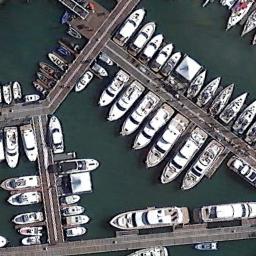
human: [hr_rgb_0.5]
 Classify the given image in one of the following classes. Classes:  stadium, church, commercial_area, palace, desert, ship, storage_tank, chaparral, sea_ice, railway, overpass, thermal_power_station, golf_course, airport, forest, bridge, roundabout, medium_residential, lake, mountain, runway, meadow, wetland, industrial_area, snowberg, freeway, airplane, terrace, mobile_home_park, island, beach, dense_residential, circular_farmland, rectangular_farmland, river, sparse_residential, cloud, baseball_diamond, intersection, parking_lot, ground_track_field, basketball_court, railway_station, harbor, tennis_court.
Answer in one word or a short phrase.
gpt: harbor